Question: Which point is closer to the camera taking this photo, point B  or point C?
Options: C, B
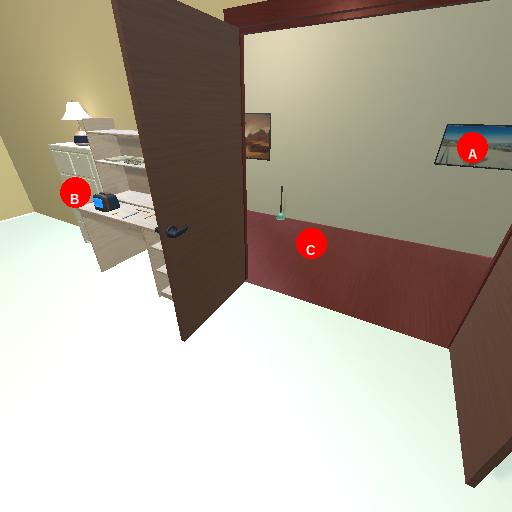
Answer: C